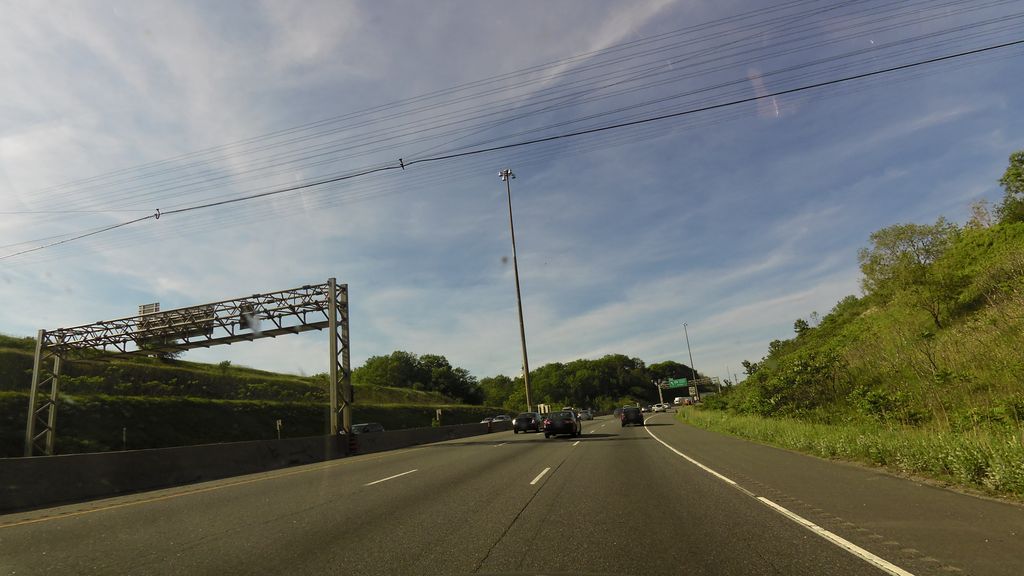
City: hamilton